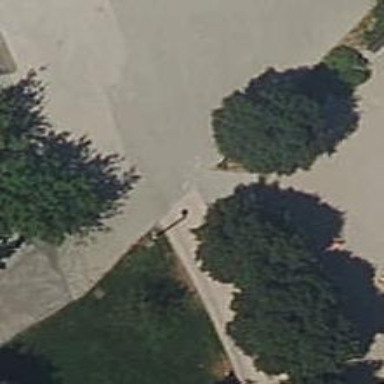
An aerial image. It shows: Paved footway.